This time-frequency spectrogram was computed from a bearing vibration snapshot; brighter regions carry more energy. What is the most likely bearing condition (normal, inner_race, outer_race, ball)?
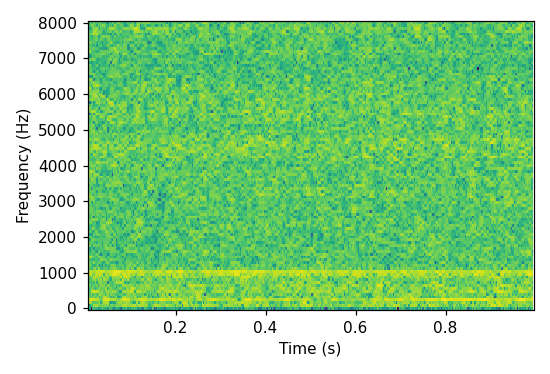
Answer: normal